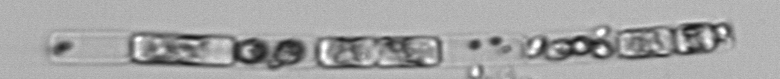
Label: Guinardia_delicatula_TAG_internal_parasite